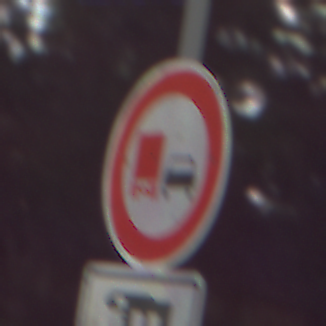
Verkehrszeichen: UeberholverbotKraftfahrzeuge
Zusatzzeichen unten: MehrspurigeFahrzeugeFrei10
Umgebung: Outdoor, Suburban
Tageszeit: Night
Wetter: Clear
Licht: Artificial
Jahreszeit: NotSpecified
Kontrast: MediumContrast